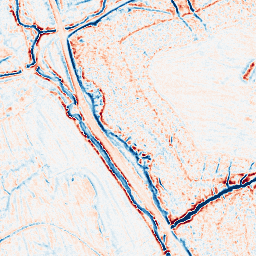
Category: edge_preserving
Decomposition family: bilateral
Decomposition parameters: d: 9
sigma_color: 100
sigma_space: 25
Upsampling method: lanczos
Upsampling parameters: scale: 2
Upsampling scale: 2